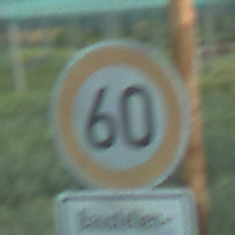
Verkehrszeichen: Geschwindigkeit60
Zusatzzeichen unten: HinweiseAufGefahrenDurchVerbaleAngabe2
Umgebung: Roofed, Special
Tageszeit: MorningAfternoon
Wetter: PartlyCloudy
Licht: Natural
Jahreszeit: NotSpecified
Kontrast: MediumContrast